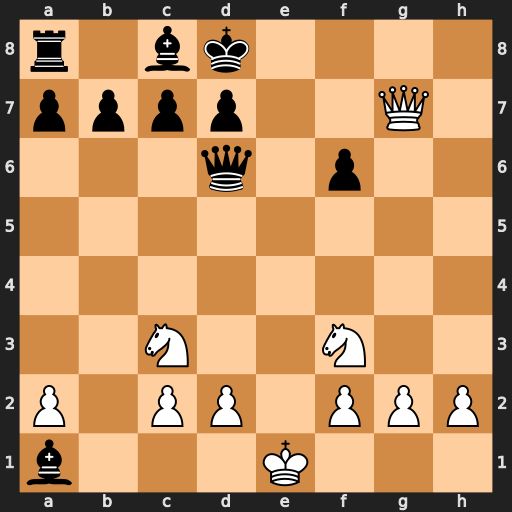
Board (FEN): r1bk4/pppp2Q1/3q1p2/8/8/2N2N2/P1PP1PPP/b3K3
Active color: w
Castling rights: -
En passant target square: -
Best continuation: Qg8+ Ke7 Nd5+ Qxd5 Qxd5